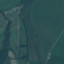
Label: Pasture